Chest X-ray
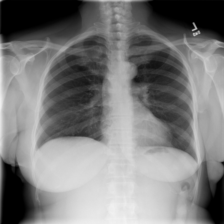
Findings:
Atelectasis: negative
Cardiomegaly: negative
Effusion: negative
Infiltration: negative
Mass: negative
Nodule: negative
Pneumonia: negative
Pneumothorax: negative
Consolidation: negative
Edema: negative
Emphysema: negative
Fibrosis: negative
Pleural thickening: negative
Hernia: negative